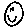
Label: smiley face